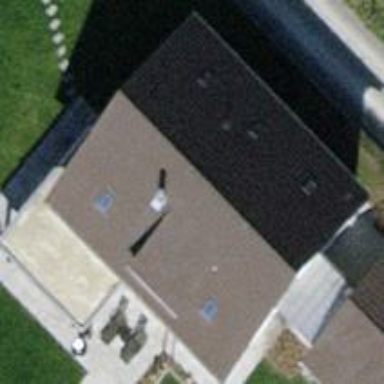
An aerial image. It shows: Detached building with gabled roof.